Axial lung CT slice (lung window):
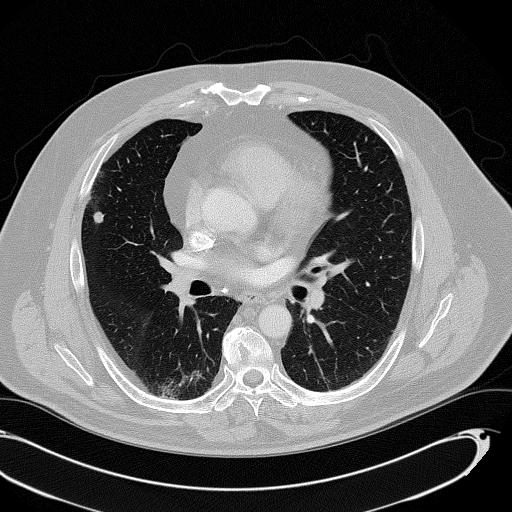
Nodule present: yes
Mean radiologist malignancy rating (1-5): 3